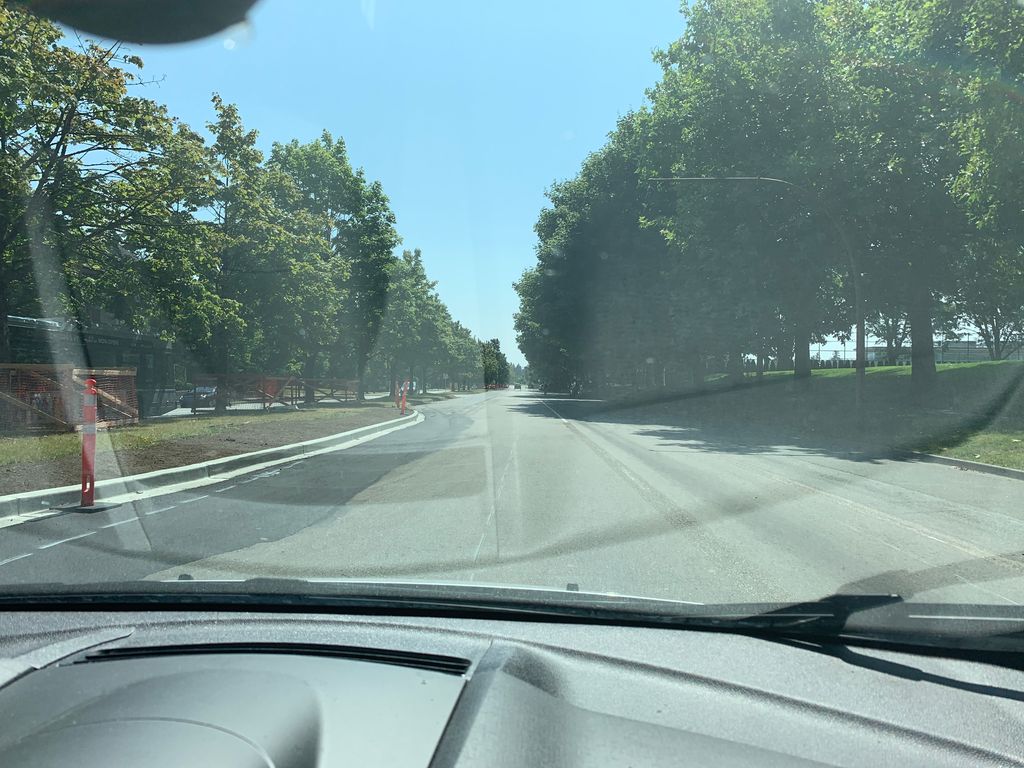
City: vancouver